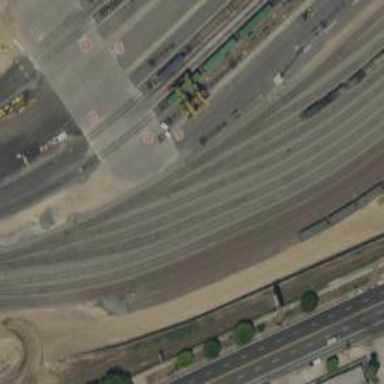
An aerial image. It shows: Abandoned railway yard is depicted.